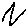
Label: zigzag